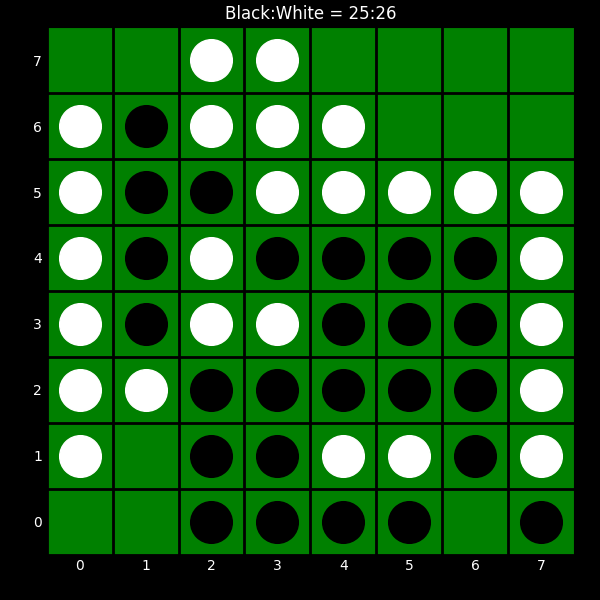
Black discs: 25
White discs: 26